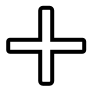
Cursor type: crosshair
OS/theme: linux-notwaita
Variant: white